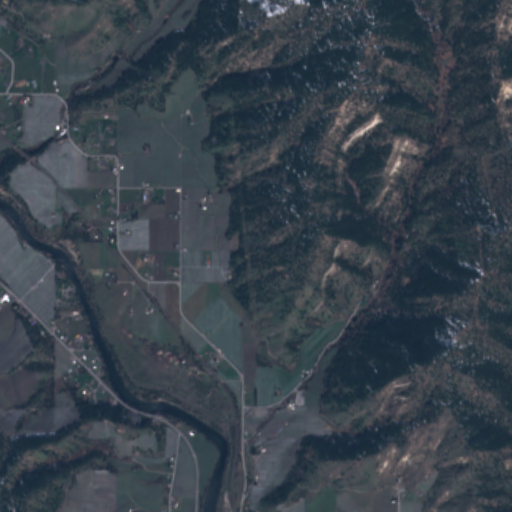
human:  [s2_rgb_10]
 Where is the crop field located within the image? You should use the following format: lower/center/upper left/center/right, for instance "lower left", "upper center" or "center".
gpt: The crop field is located in the center right of the image.
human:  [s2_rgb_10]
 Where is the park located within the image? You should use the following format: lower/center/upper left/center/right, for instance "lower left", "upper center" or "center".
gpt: The park is located in the lower center of the image.
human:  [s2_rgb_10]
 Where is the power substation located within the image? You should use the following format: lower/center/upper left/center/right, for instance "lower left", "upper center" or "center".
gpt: The power substation is located in the lower center of the image.
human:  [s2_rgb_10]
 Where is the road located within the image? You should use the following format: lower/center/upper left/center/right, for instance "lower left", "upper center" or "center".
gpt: There is no road in the image.